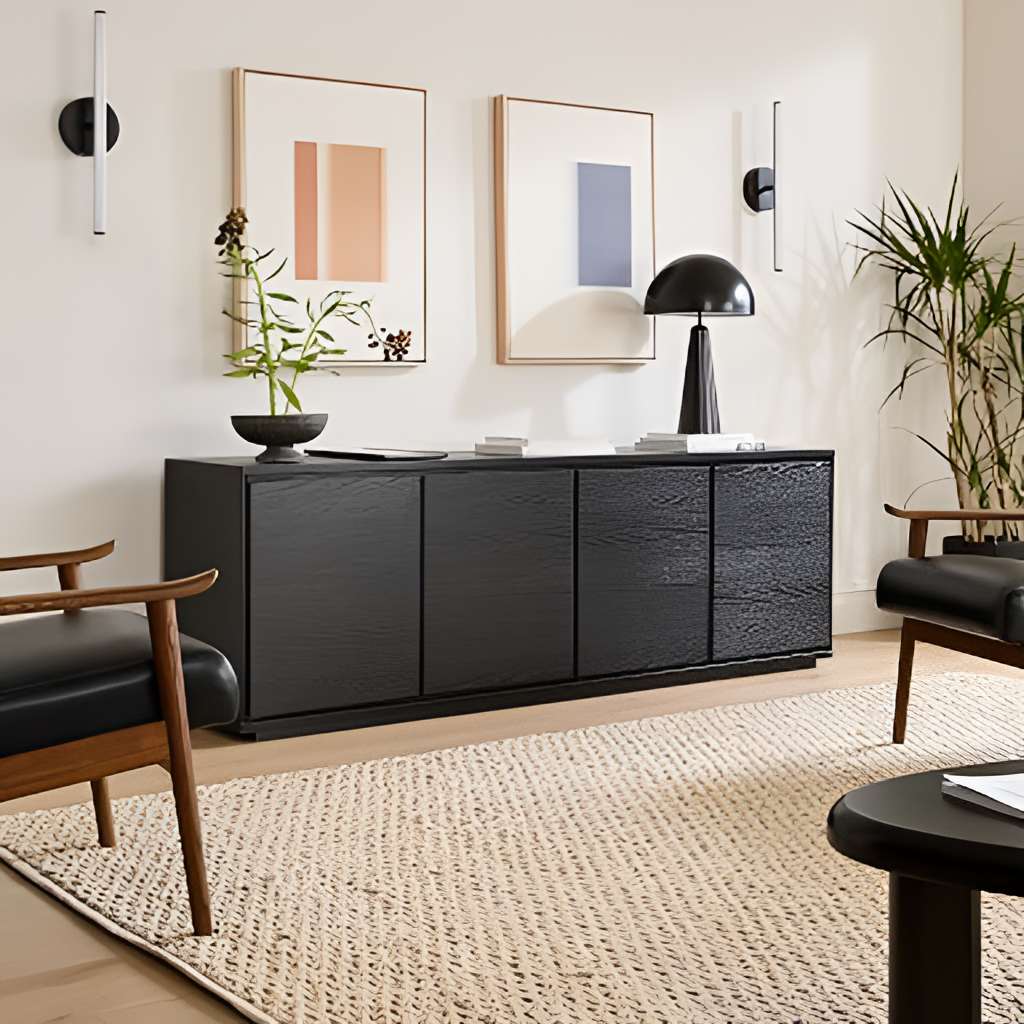
black wood sideboard, living room, modern, paint wallpaper, with solid pattern, wood flooring, with plank pattern